Question: <URL> doesn't use TUser user, but why included in the method signature?
Thanks!

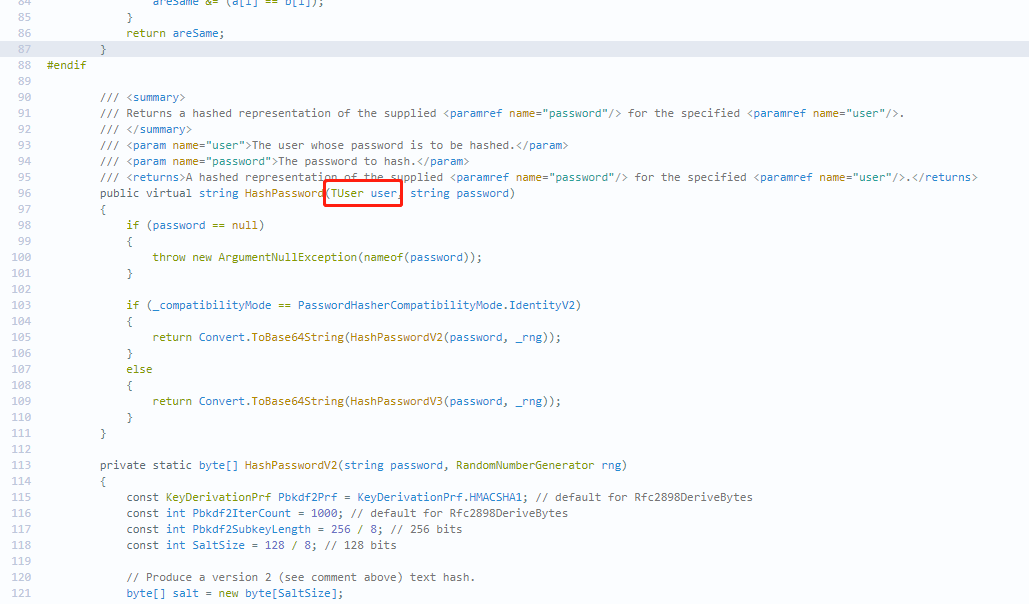
Answer: The 'PasswordHasher<TUser>' class implements the interface 'IPasswordHasher<TUser>' that defines the method 'string HashPassword(TUser user, string password)'. As you noticed, 'PasswordHasher<TUser>.HashPassword' doesn't use the 'TUser', but another implementation could. The 'PasswordHasher<TUser>.HashPassword' generates a random salt and uses it to hash the password directly, without any external data except the password. And by looking at it it seems to be a good implementation.
You could build a 'MyPasswordHasher<TUser>' that has a different salt for each user AND saves the salt for the password separately from the password. In this case you would need a 'TUser' object containing the salt. Some years ago on the <URL>.
Another common implementation I've seen in some sites is to have a column in the User table containing the "version" of "protocol" used for hashing passwords... In this way, if the hashing is discovered to be weak, a new "protocol" can be devised, and this "version" says in which way the hash has been calculated.
So Microsoft programmers implemented the 'IPasswordHasher<TUser>' interface to be compatible with this type of hashes. They didn't implement them, but they let open the possibility.
(as a sidenote the Microsoft version of 'PasswordHasher<TUser>' generates a "packed" string containing the version, infos on the key derivation function, the salt and the hash all together)